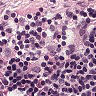
Metastatic tissue present: no